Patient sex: F
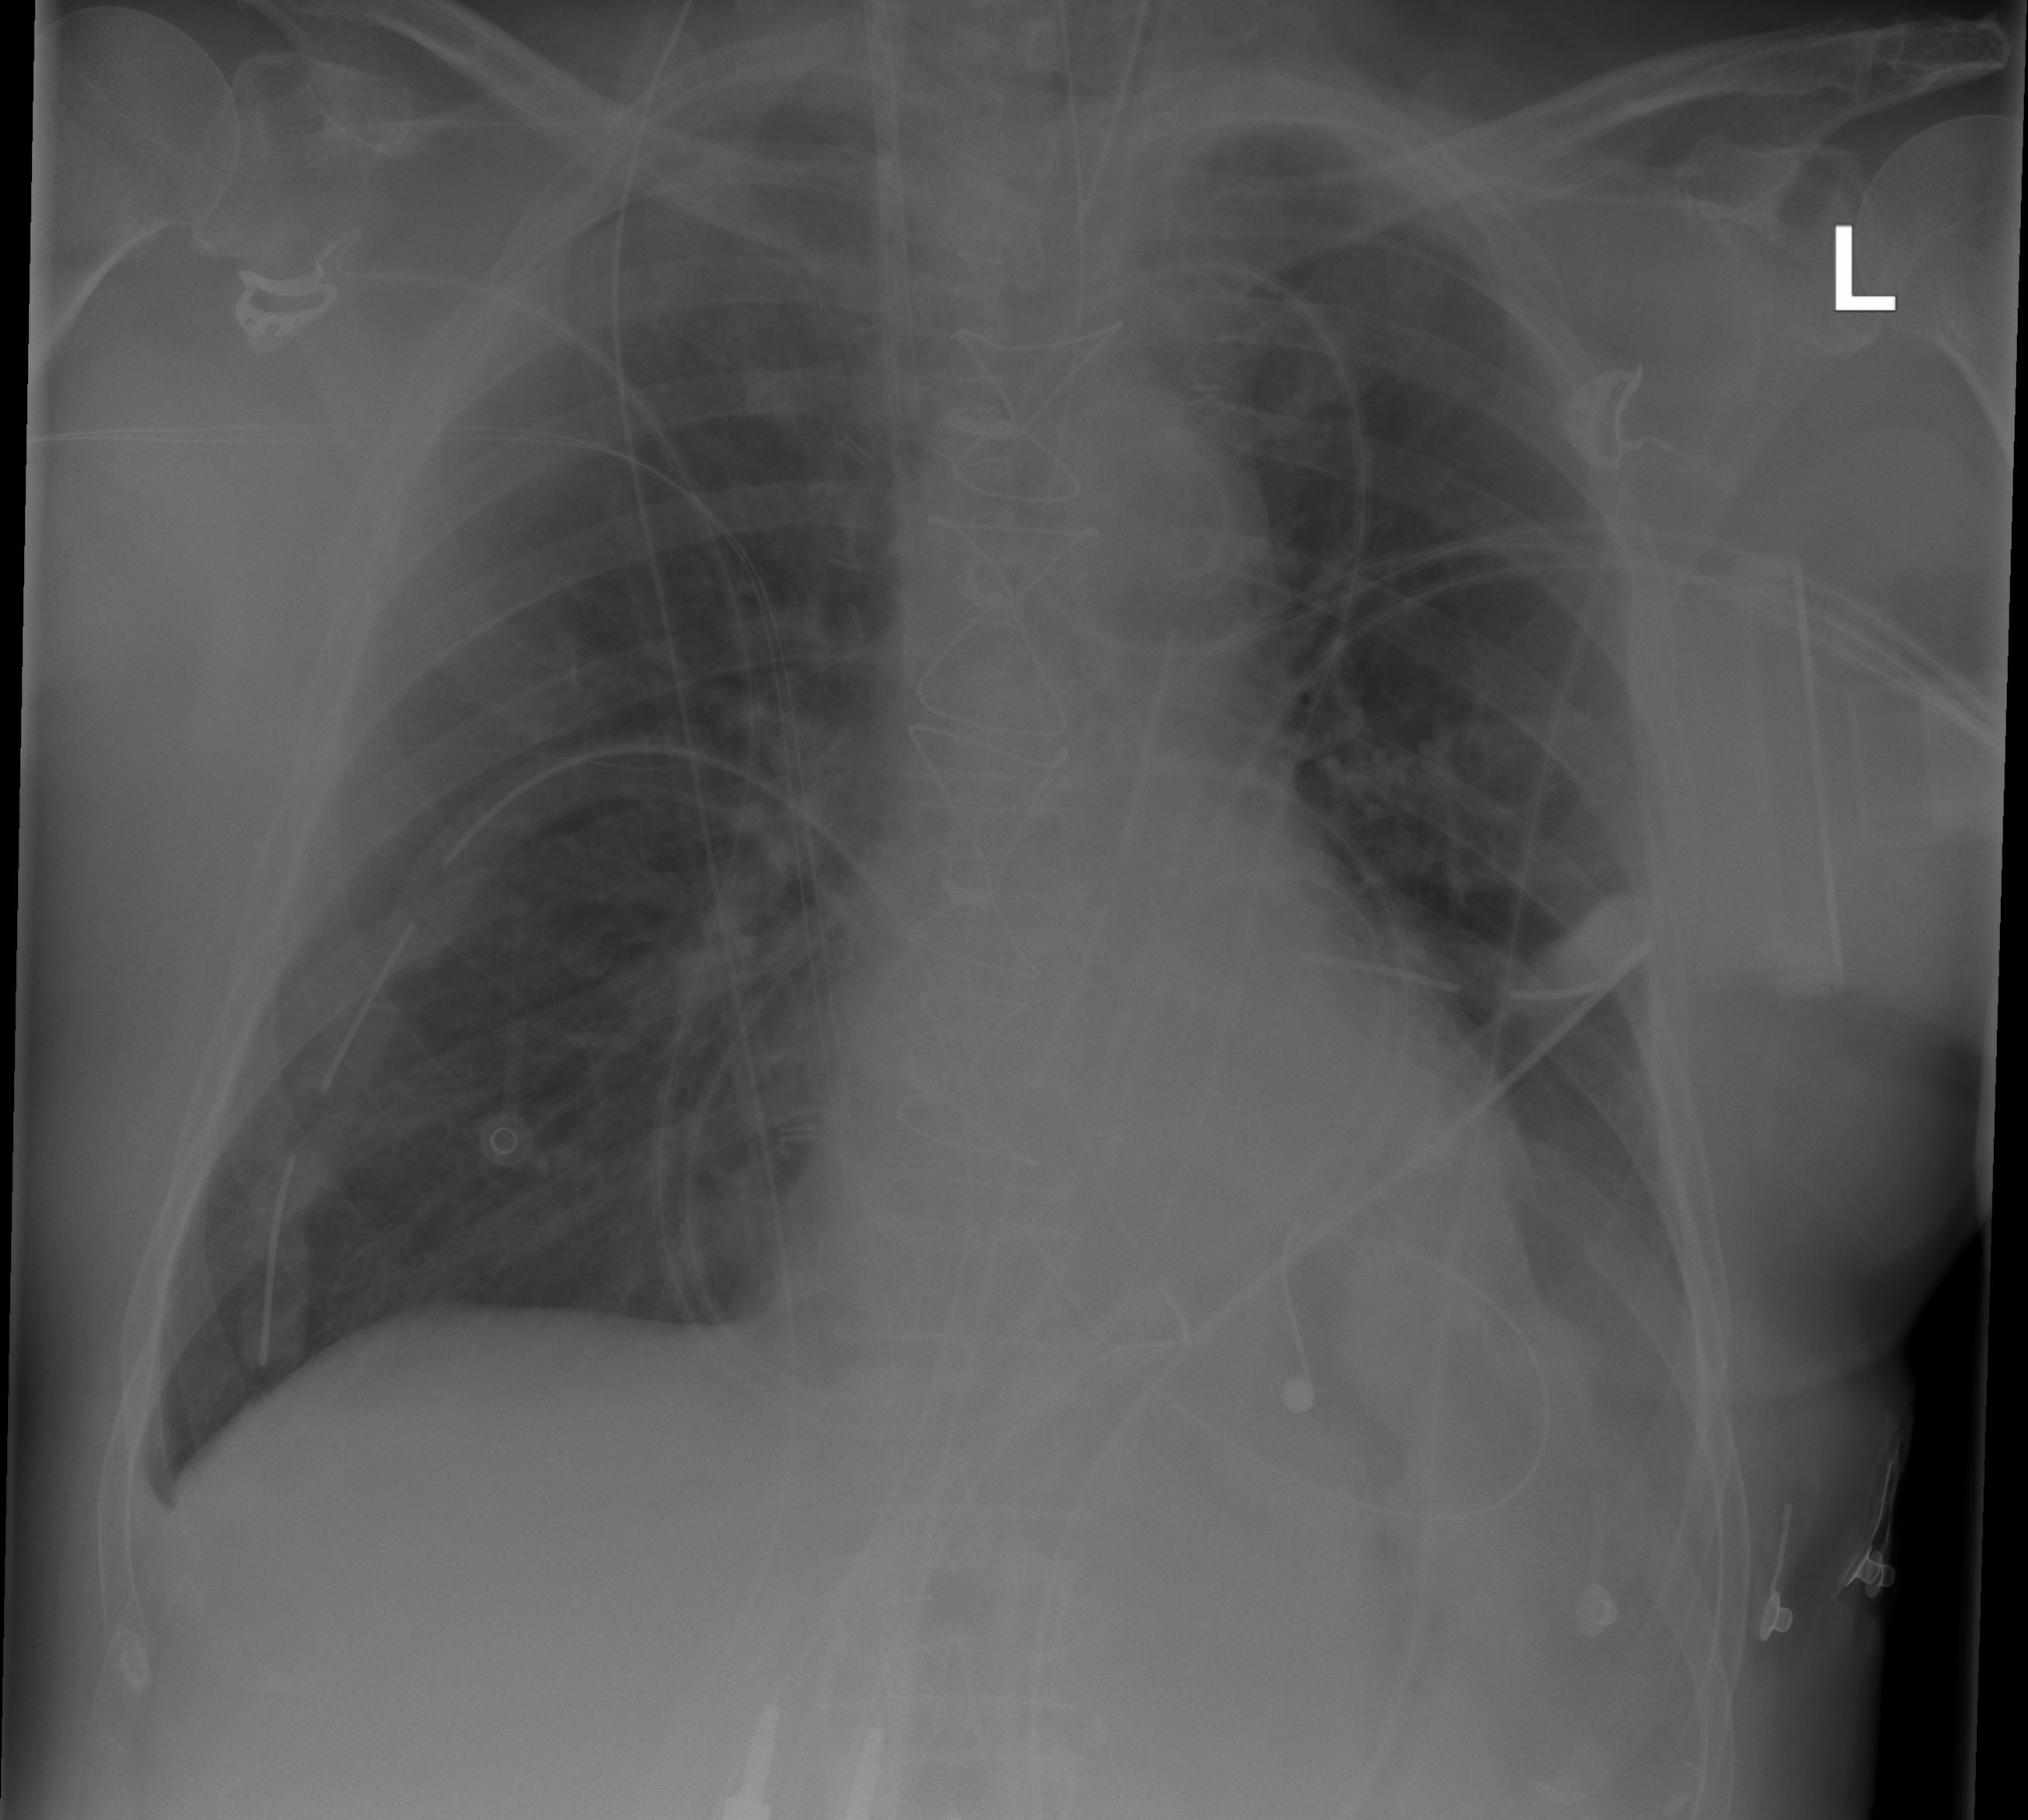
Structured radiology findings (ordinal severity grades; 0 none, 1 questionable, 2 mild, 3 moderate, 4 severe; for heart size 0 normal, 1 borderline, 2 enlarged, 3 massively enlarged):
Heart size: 0
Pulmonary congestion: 0
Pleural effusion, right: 0
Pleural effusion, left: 2
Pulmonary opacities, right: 1
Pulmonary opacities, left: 0
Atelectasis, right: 1
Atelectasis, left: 2